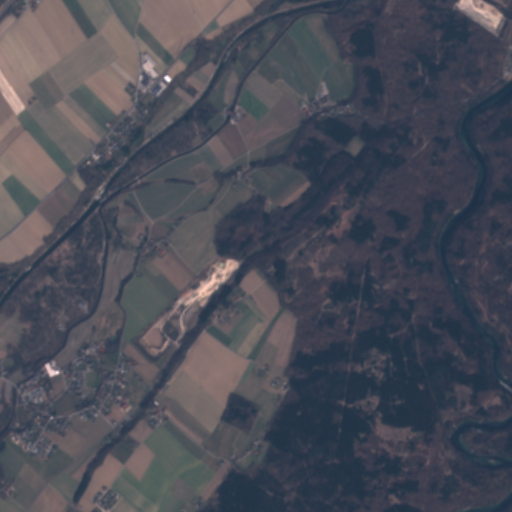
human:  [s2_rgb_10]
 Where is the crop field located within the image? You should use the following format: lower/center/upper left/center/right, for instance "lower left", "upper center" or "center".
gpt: The crop field is located in the lower left of the image.
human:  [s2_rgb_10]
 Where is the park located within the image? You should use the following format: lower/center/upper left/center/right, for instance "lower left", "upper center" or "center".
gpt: The park is located in the lower left of the image.
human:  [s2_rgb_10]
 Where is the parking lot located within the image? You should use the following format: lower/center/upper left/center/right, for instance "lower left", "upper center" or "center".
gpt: The parking lot is located in the lower left of the image.
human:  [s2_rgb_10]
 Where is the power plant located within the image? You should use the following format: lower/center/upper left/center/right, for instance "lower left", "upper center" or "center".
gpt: There is no power plant in the image.